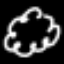
Label: squiggle